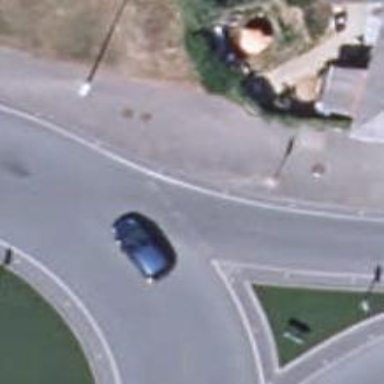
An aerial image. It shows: Road with "give way" sign.